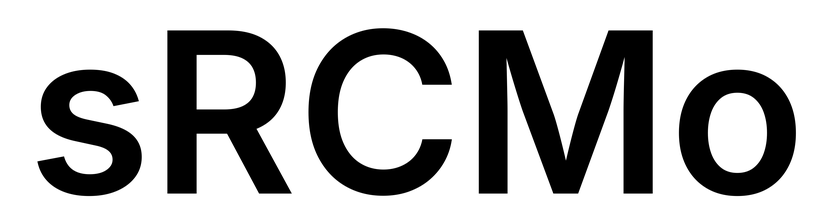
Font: Inter_SemiBold